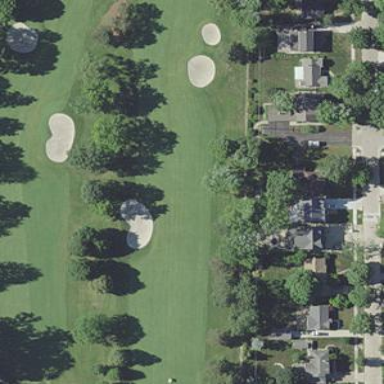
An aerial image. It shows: Golf fairway surrounded by grass.